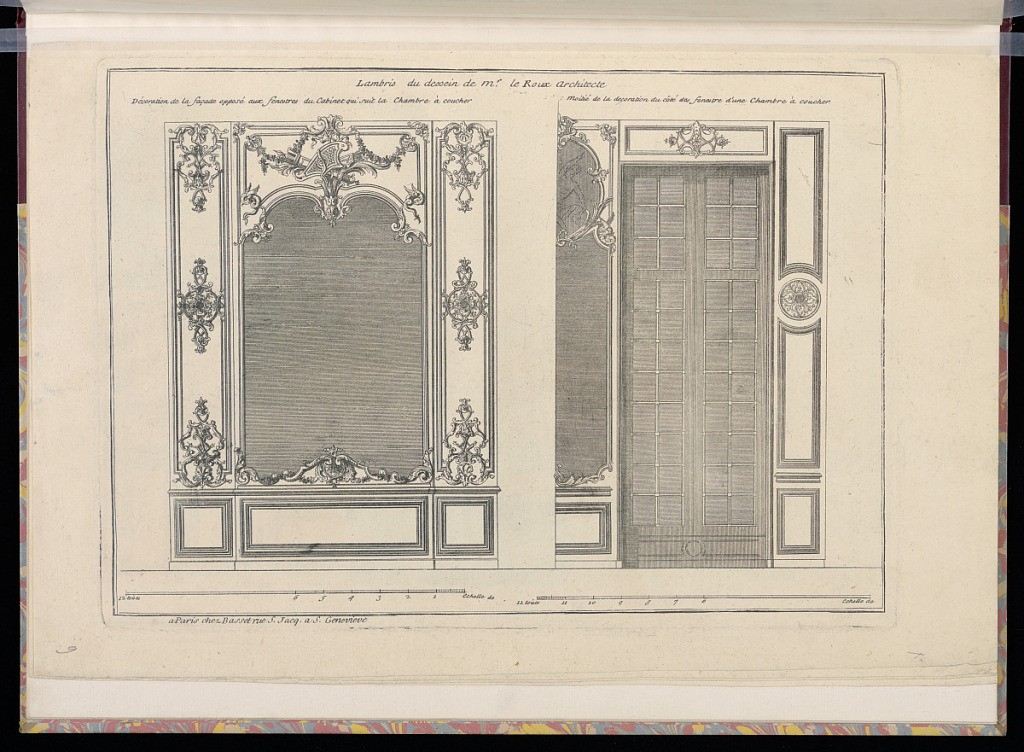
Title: Lambris du dessein de Mr. Le Roux Architecte
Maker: André Basset, French, active 1749 – 1787
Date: ca. 1765
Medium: Etching and engraving on laid paper
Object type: Print
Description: Two sections of an interior wall elevation with rococo paneling. To the left, a section of a wall with a mirror framed by two narrow panels. The panels are decorated with rosettes, strapwork, shell, acanthus leaf, and c-scroll motifs with a trophy of arms and armor above the mirror along with palm leaves and a hanging garland of flowers. A dado level below with plain panels with molding. The elevation to the right includes large windows with a horizontal panel above, a narrow panel to the side decorated with a rosette and molding, and a mirror with an over-mirror painting to the left. The paneling features strapwork, floral, palm leaves, fleurons and acanthus leaf motifs. A plain dado level below with molding. The plate is titled, labelled, with an accompanying scale below the two elevations. The address is lettered below.